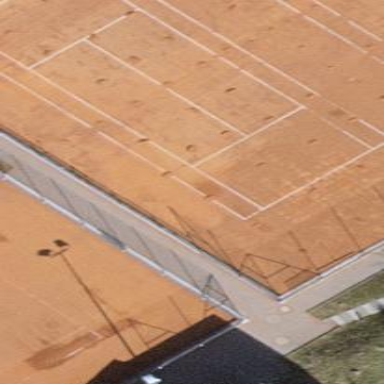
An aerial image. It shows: Tennis court on the leisure land pitch.